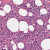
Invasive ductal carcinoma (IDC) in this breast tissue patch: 1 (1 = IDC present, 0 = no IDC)